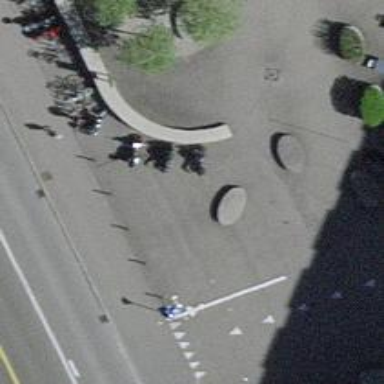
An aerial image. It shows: Bollard.